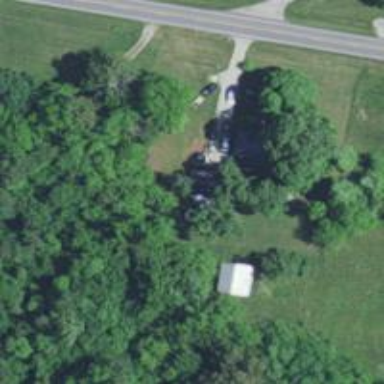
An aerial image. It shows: Driveway.